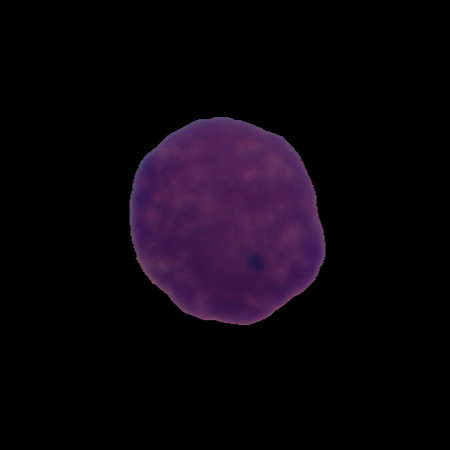
Label: healthy